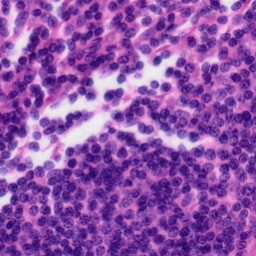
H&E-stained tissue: Tonsil